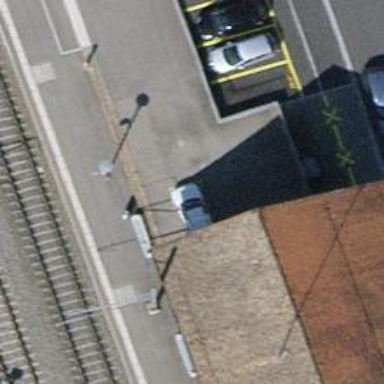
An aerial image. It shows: Bench for seating.